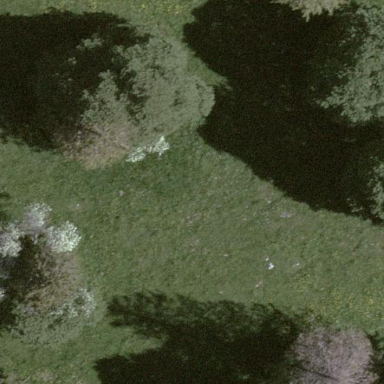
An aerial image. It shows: Forest area.